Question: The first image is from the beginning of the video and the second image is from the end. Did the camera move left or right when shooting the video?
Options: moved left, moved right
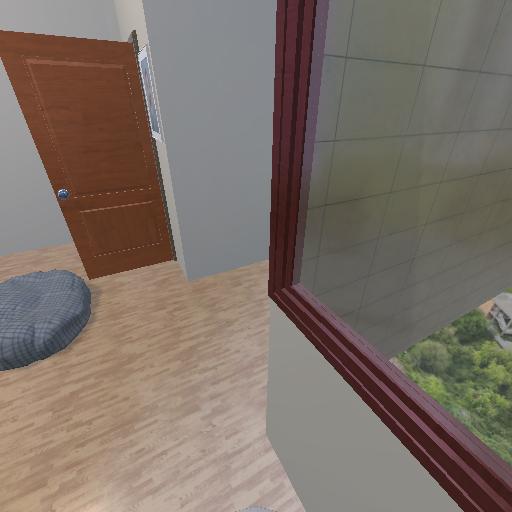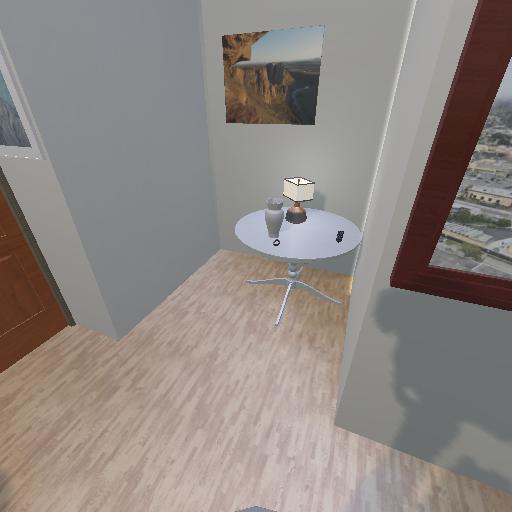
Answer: moved left